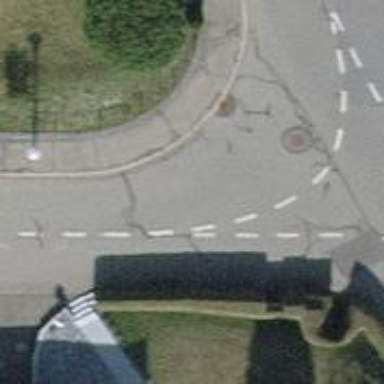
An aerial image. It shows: Smooth asphalt road in residential area.